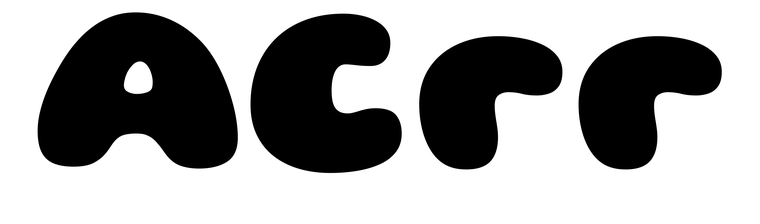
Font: Gluten_Black